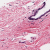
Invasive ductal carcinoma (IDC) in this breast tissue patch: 0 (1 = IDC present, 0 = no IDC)